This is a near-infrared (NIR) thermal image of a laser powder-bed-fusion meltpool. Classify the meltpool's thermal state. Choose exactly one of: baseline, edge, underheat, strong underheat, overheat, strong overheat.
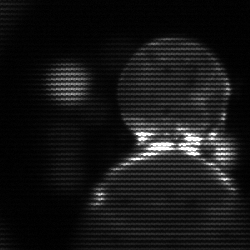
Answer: edge